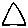
Label: triangle